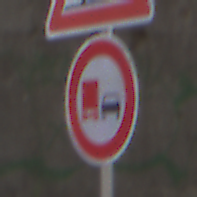
Verkehrszeichen: UeberholverbotKraftfahrzeuge
Zusatzzeichen oben: SplittSchotter
Umgebung: Outdoor, Suburban
Tageszeit: MorningAfternoon
Wetter: PartlyCloudy
Licht: Natural
Jahreszeit: NotSpecified
Kontrast: MediumContrast